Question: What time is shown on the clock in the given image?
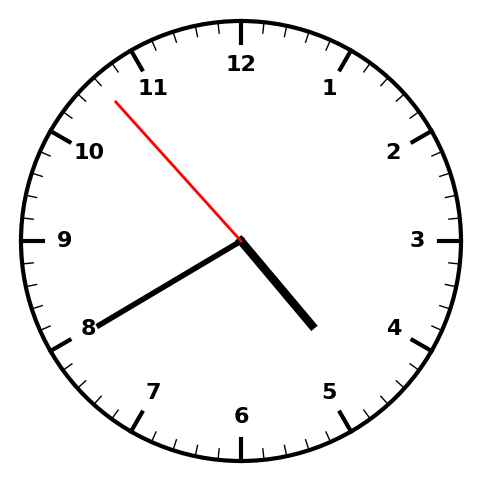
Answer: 04:39:53